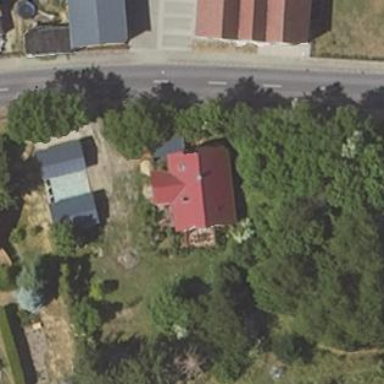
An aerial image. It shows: Simple house.